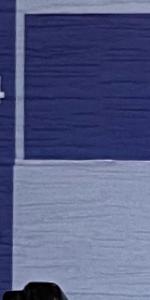
Label: Empty